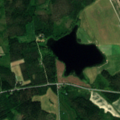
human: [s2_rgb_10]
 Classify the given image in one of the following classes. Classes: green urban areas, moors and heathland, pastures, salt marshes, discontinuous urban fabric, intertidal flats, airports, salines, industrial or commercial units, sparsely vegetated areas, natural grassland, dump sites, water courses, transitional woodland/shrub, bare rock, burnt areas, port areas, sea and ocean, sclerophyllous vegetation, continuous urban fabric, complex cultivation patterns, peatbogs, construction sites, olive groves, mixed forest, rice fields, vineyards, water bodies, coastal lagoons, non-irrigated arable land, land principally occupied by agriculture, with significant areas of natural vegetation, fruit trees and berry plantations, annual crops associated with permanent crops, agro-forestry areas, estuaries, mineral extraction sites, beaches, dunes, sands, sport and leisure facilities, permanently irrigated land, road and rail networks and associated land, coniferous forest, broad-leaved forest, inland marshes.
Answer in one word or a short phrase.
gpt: non-irrigated arable land, land principally occupied by agriculture, with significant areas of natural vegetation, coniferous forest, mixed forest, transitional woodland/shrub